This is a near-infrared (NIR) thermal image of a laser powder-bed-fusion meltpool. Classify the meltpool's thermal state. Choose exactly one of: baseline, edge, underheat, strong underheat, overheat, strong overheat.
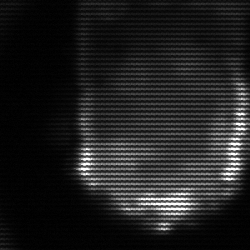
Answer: baseline